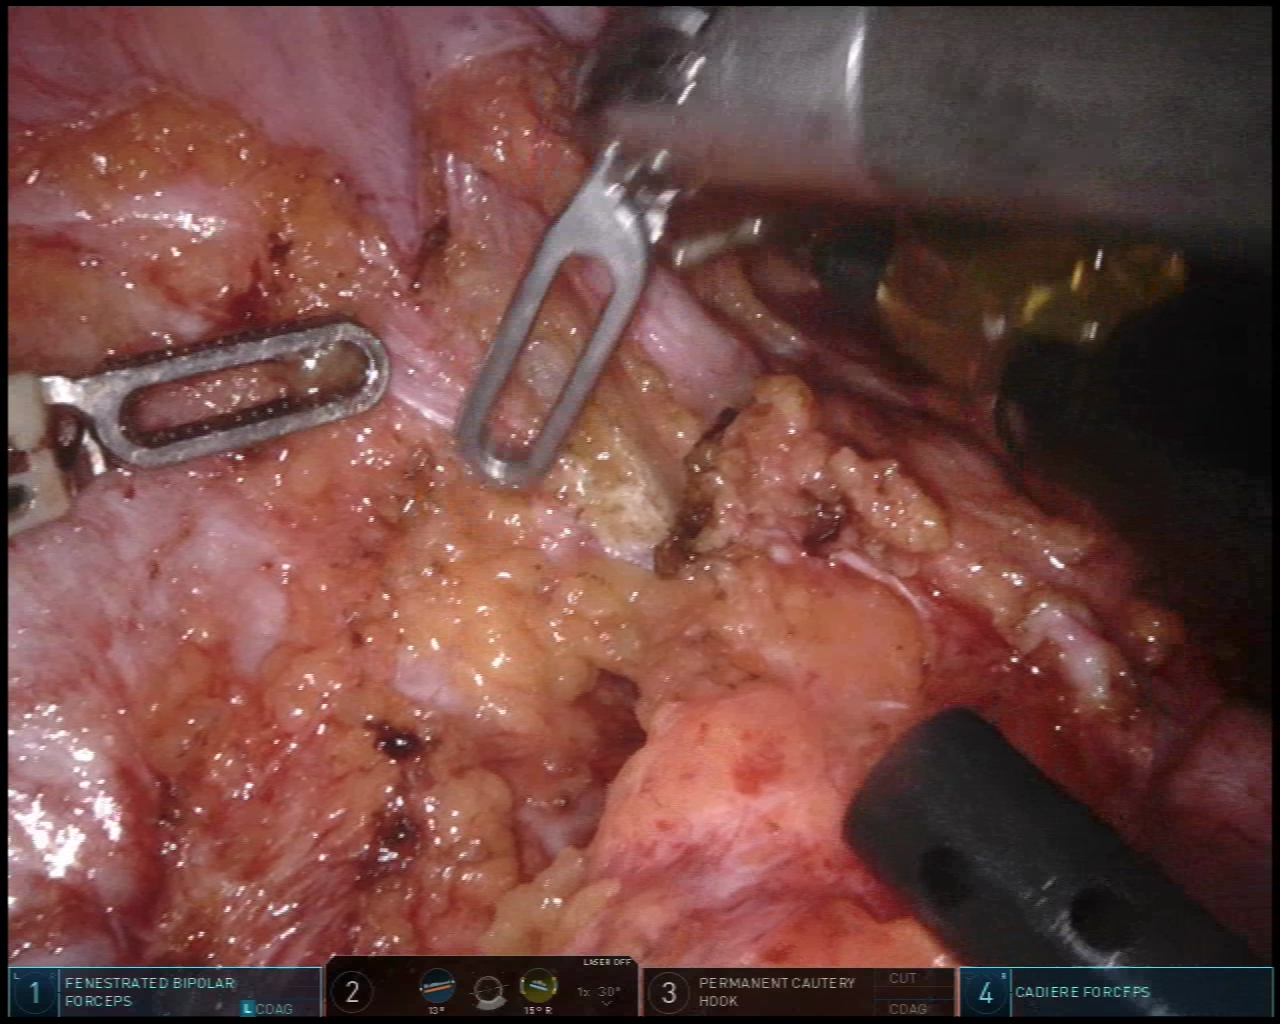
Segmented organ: ureter
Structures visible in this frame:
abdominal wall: yes
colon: yes
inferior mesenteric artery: no
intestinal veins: no
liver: no
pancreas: no
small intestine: no
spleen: no
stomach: no
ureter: yes
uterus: no
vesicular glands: no